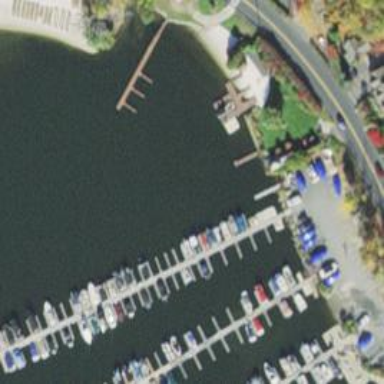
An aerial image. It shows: Man-made pier.